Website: bh-photo
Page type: customer-info-address
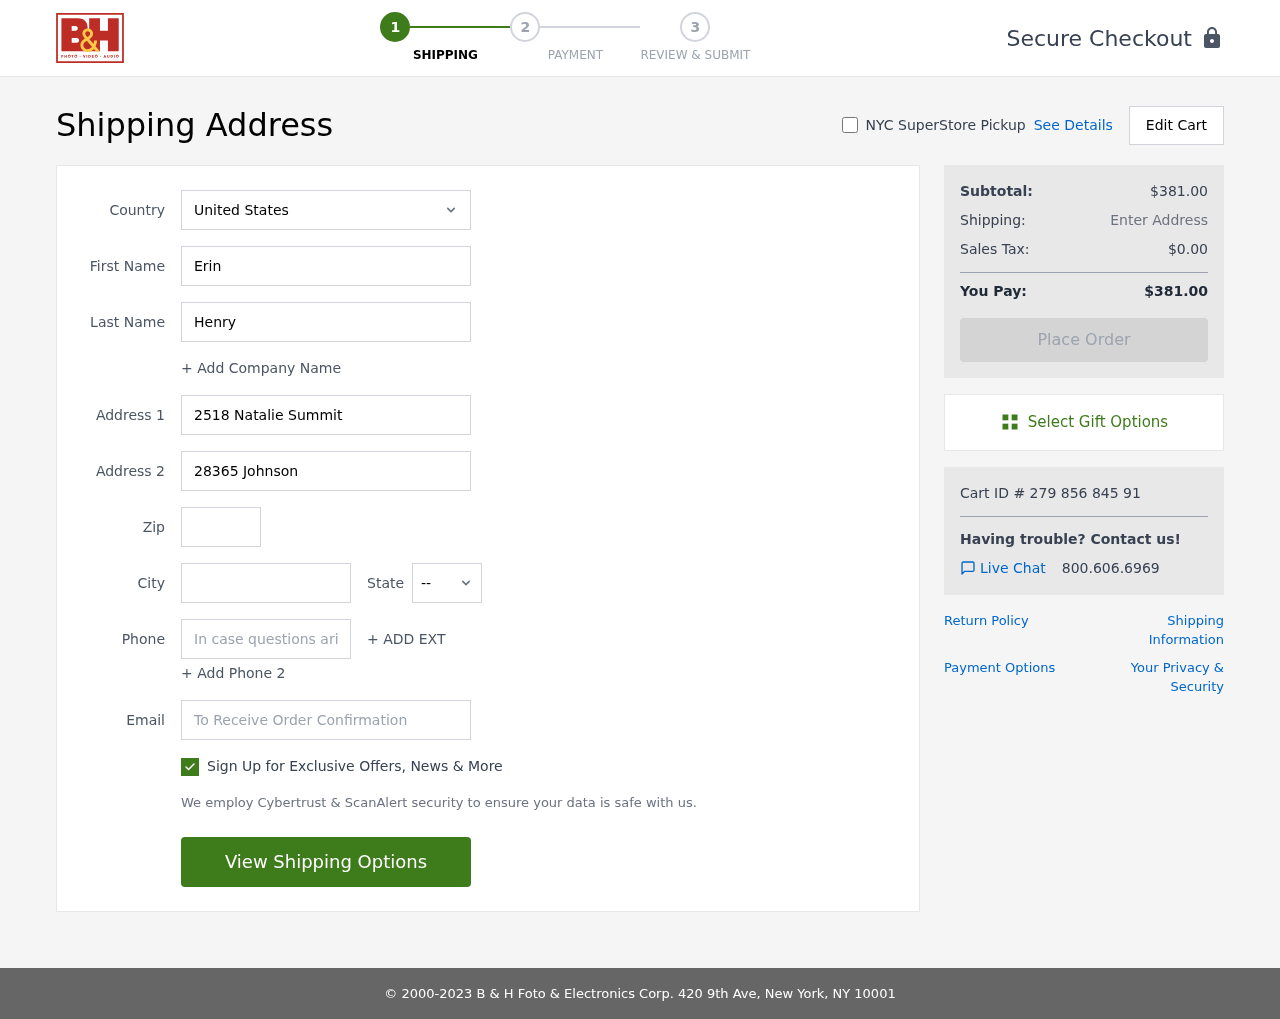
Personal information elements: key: PII_CITY
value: Parkerport
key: PII_COUNTRY
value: United States
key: PII_EMAIL
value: erin.henry@yahoo.com
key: PII_FIRSTNAME
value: Erin
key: PII_LASTNAME
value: Henry
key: PII_PHONE
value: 2123160569
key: PII_POSTCODE
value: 01766
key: PII_STATE_ABBR
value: RI
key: PII_STREET
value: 2518 Natalie Summit
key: PII_STREET2
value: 28365 Johnson Isle Suite 932
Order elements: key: ORDER_SUBTOTAL
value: $381.00
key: ORDER_TAX
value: $0.00
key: ORDER_TOTAL
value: $381.00
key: ORDER_ID
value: Cart ID # 279 856 845 91